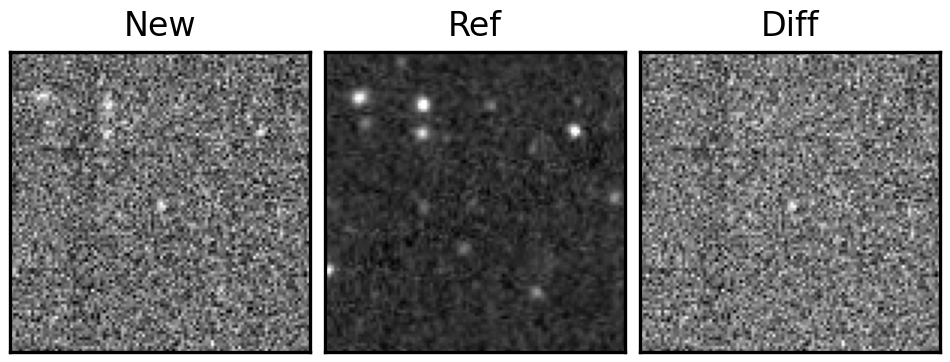
Label: real